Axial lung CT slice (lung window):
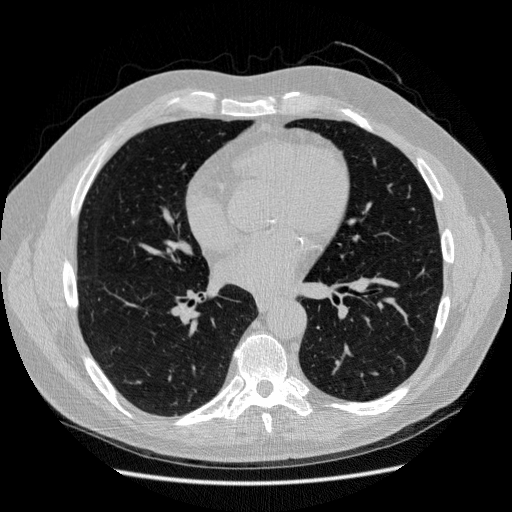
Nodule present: no